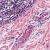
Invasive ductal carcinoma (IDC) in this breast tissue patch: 0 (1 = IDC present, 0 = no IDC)